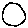
Label: moon